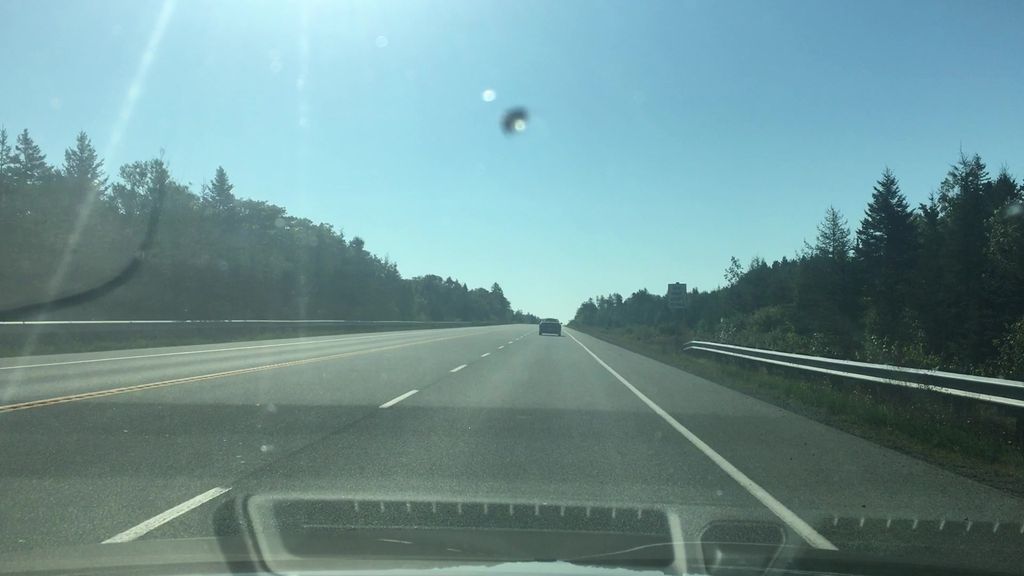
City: halifax